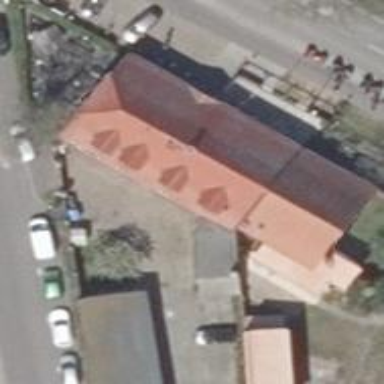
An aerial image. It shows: Restaurant.